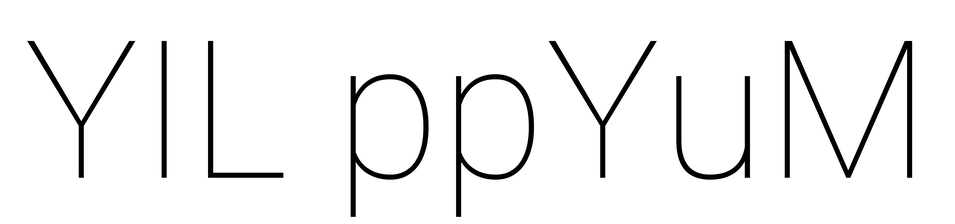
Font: Roboto_Thin